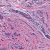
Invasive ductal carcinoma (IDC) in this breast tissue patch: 1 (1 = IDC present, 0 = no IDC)